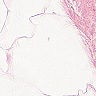
Metastatic tissue present: no